Interaction volume radius: 5 \u00c5
Interaction volume height: 15 \u00c5
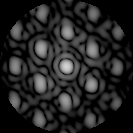
Disorder parameter: 0.3015